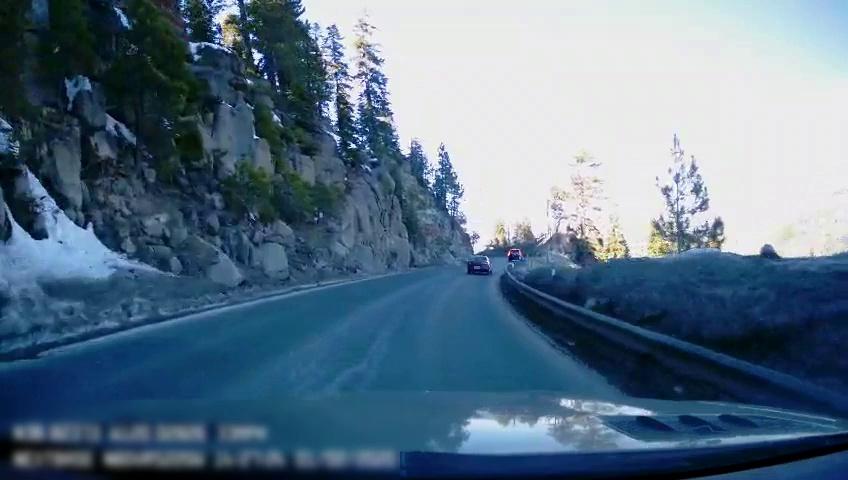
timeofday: Day
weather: Sunny
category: Drivable Space
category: Vehicles | SUV
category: Vehicles | Car
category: Lanes | Opposite Lane
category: Lanes | Opposite Lane
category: Lanes | Current Lane